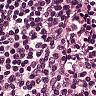
Metastatic tissue present: no